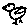
Label: bird